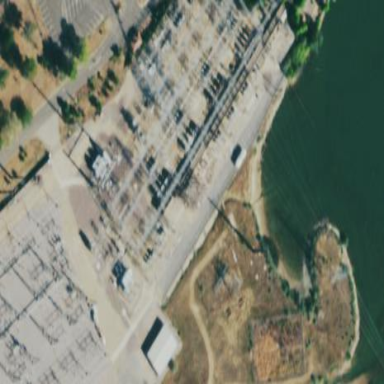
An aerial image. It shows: Outdoor transmission substation.